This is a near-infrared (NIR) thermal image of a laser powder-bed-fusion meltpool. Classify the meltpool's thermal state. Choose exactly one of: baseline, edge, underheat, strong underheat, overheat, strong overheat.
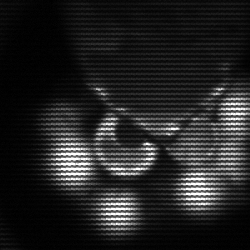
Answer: edge